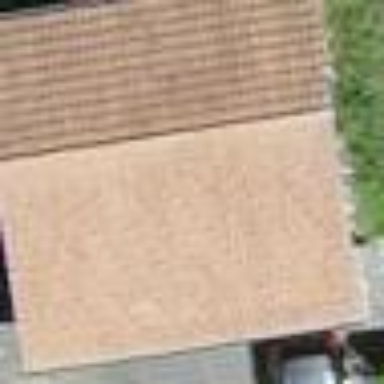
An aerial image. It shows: Garage building.